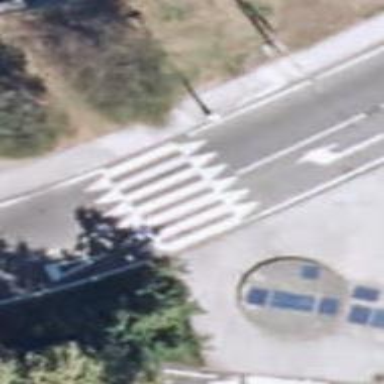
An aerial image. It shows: Marked road crossing.